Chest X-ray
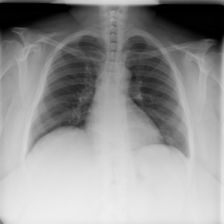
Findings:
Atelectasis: negative
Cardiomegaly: negative
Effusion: negative
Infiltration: negative
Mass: negative
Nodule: negative
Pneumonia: negative
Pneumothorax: negative
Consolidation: negative
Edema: negative
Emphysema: negative
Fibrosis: negative
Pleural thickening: negative
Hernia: negative